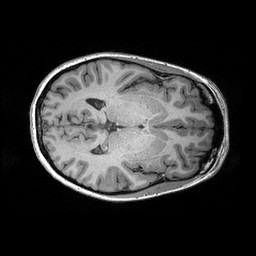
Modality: T1w
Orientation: axial
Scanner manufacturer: siemens
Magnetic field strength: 3 T
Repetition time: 2.3 s
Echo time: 0.00298 s